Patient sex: F
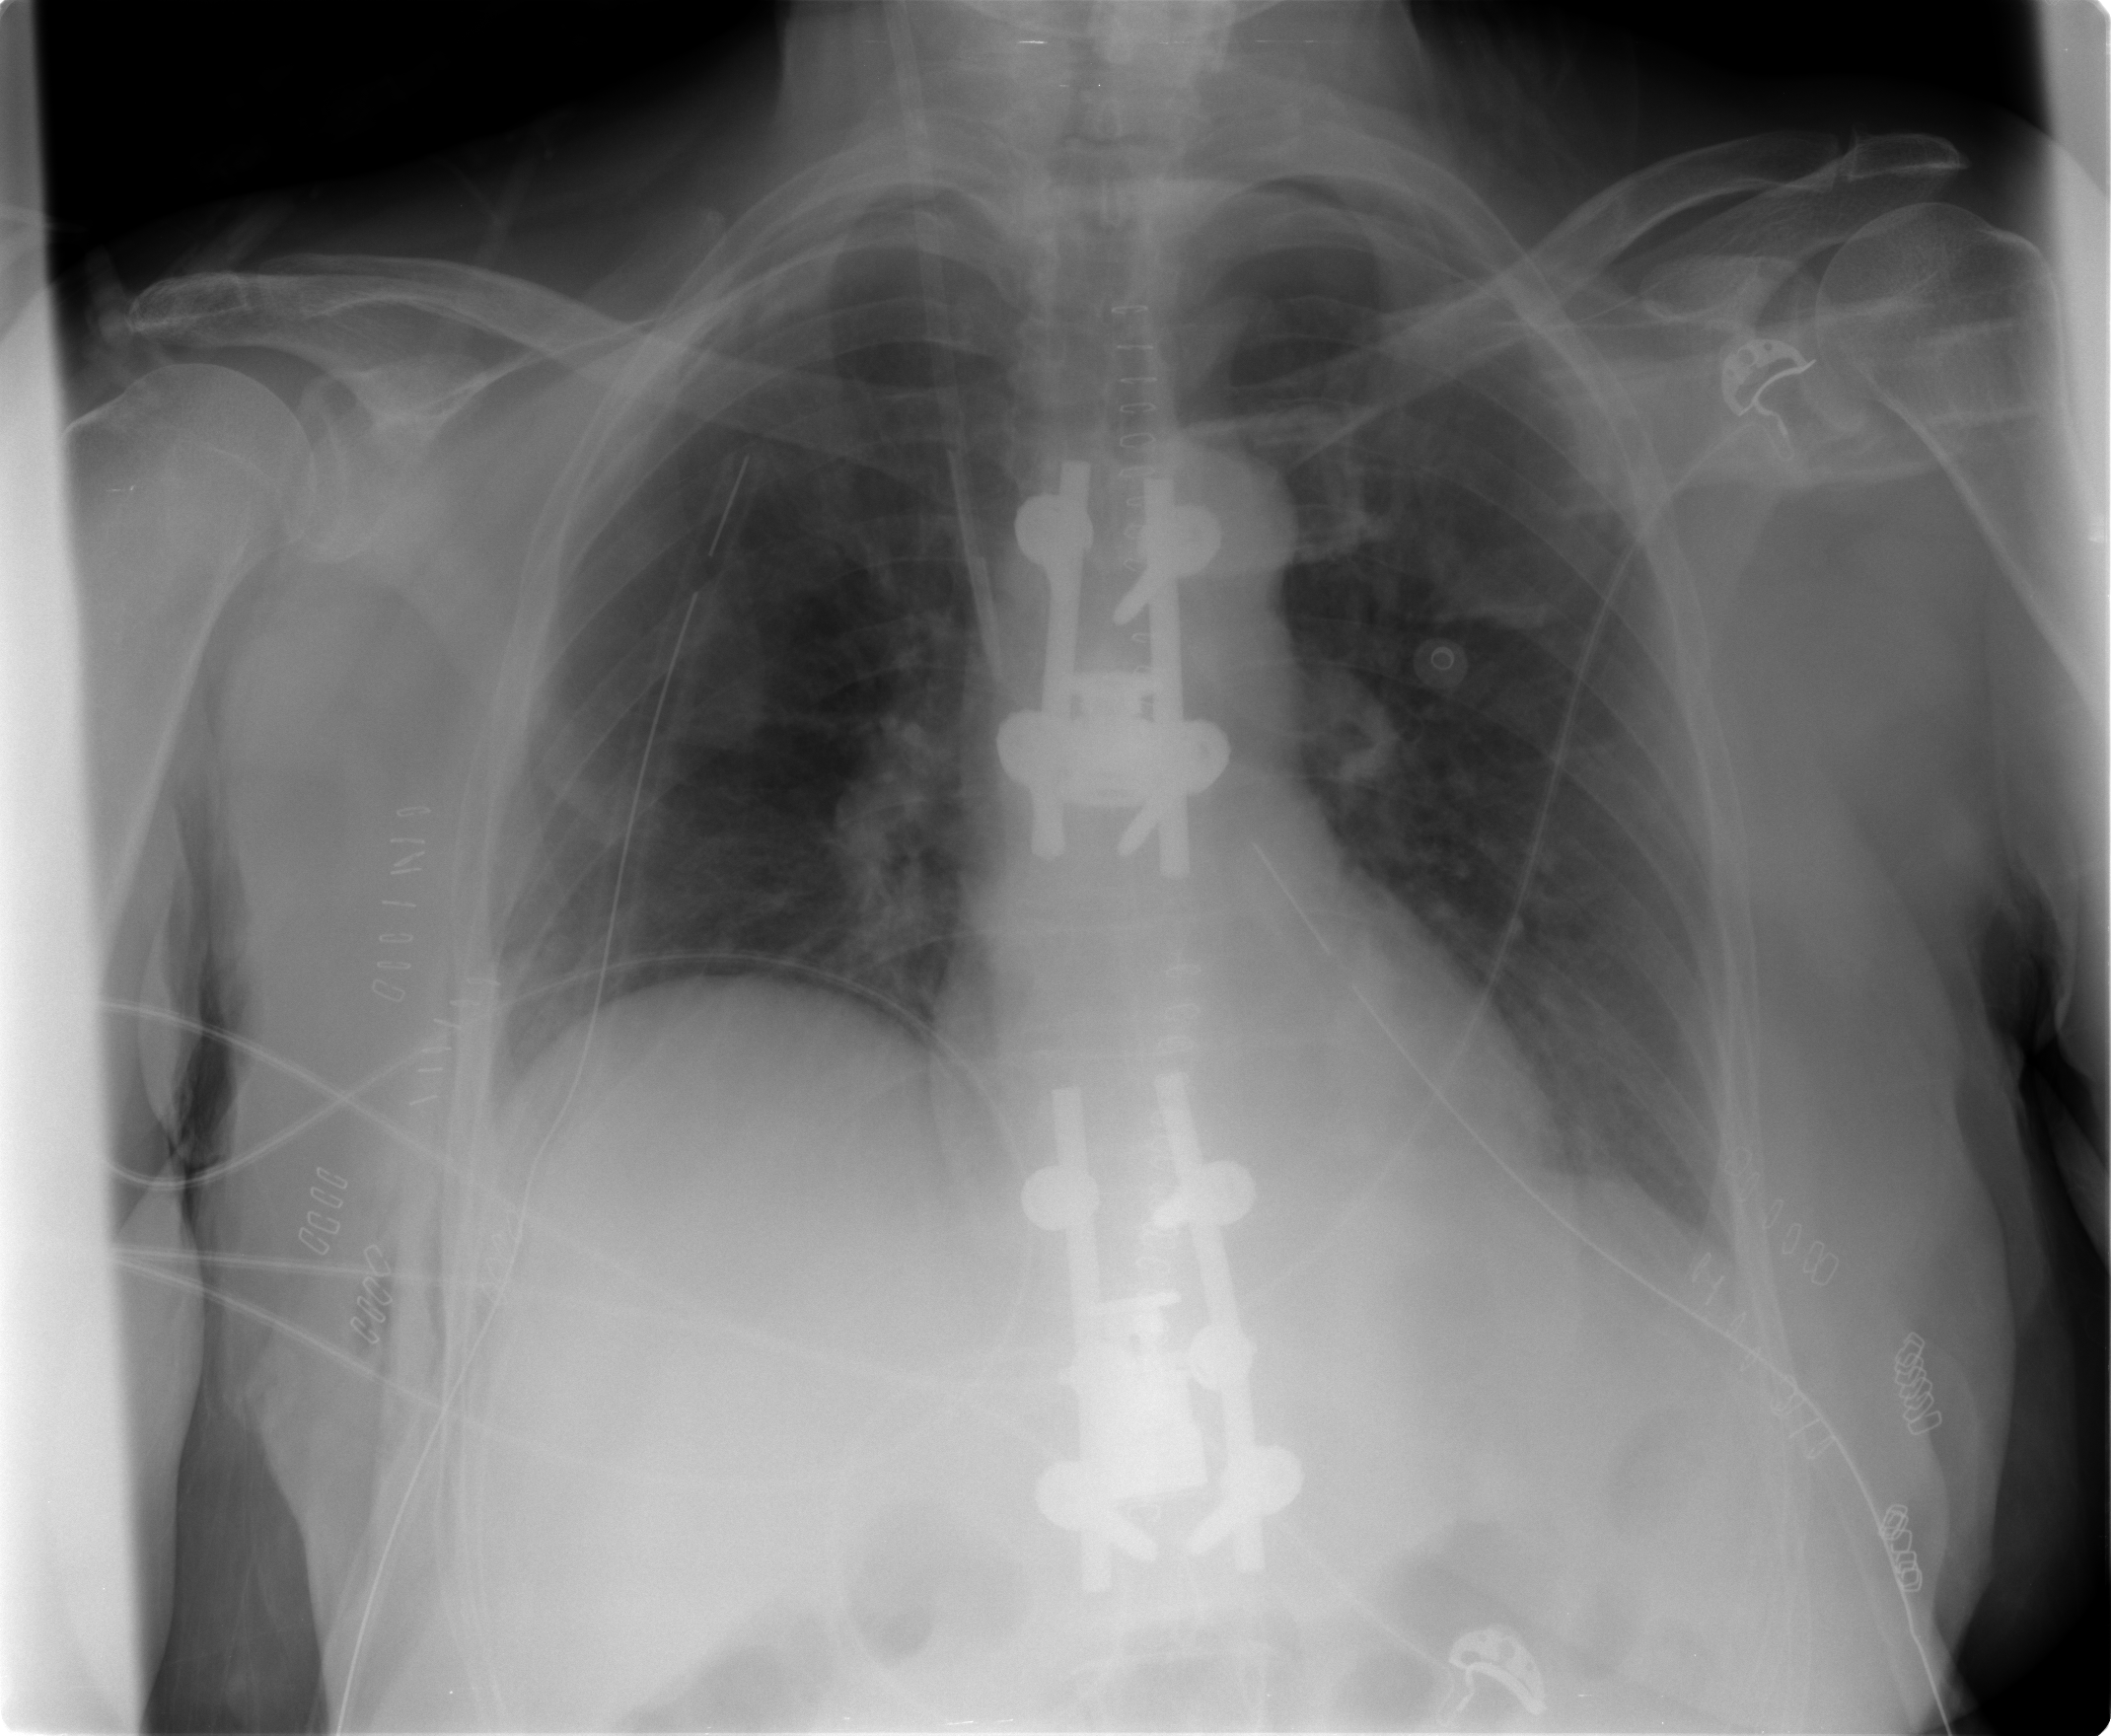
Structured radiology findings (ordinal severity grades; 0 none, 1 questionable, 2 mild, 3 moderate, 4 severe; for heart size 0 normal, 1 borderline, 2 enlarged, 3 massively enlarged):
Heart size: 1
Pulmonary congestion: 2
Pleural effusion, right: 1
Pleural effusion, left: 0
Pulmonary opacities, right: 0
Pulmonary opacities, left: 0
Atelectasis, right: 1
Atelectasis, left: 2